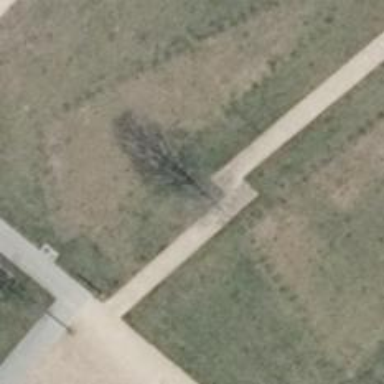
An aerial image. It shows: Park with broadleaved deciduous trees.